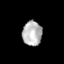
Tissue: prostate
Cell type: Myeloid cells
Senescence score: 0.3367
Nuclear area (px): 469
Mean DAPI intensity: 184.034